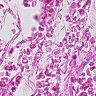
Metastatic tissue present: no